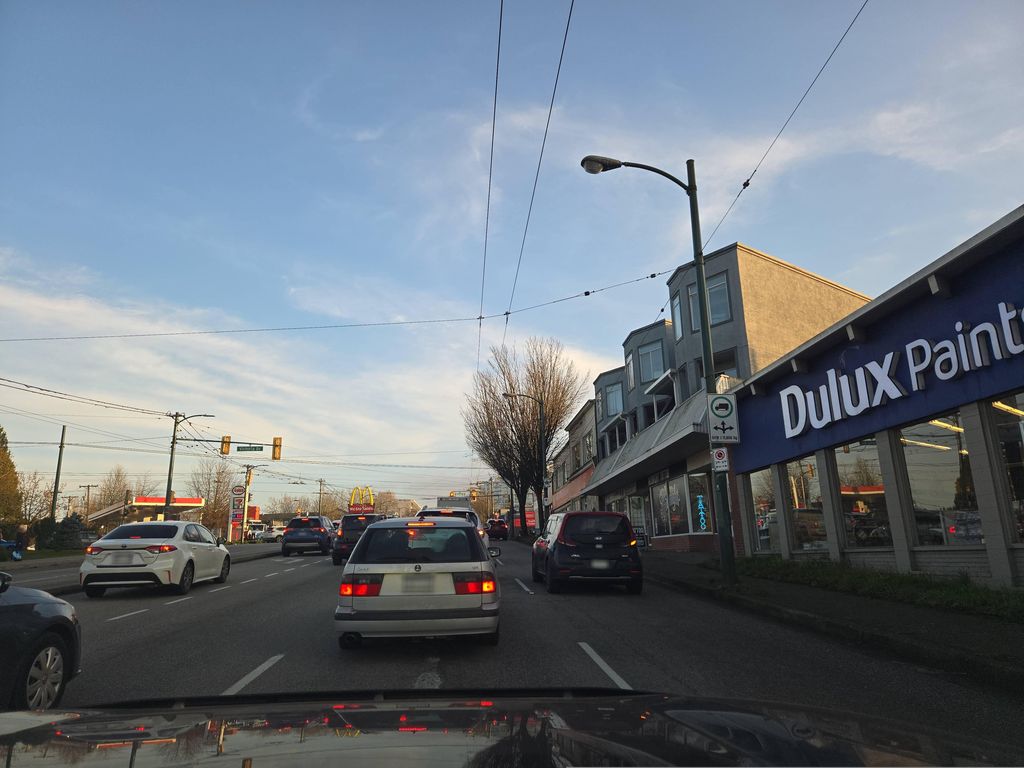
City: vancouver